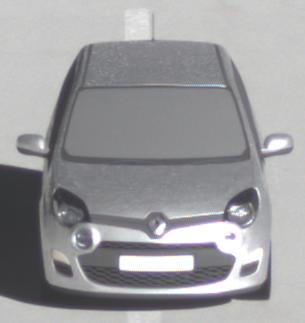
Make: Renault
Model: Twingo 1.2 LEV 16V 75
Detailed model: Twingo (II)
Model produced from: 2012/01
Model produced until: 2014/07
Doors: 3
Color: white
Road condition: dry road
Daytime: morning or afternoon
Contrast: high contrast